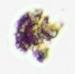
Label: Detritus